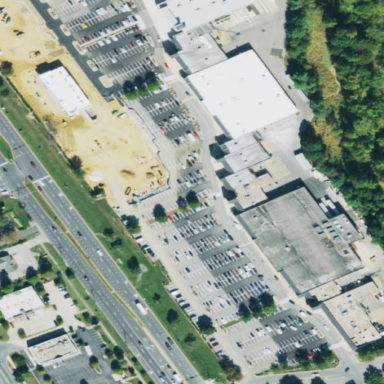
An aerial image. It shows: Retail building that serves as mall.